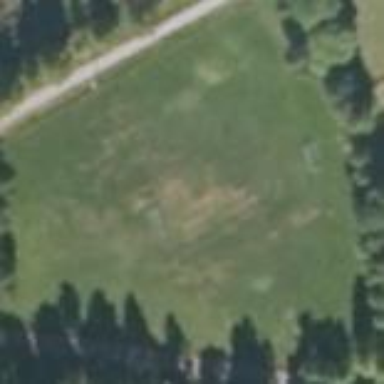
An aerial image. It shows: Soccer pitch for leisureland activities.